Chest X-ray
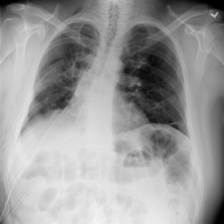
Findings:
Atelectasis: positive
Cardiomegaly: negative
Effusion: negative
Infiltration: negative
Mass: negative
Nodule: negative
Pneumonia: negative
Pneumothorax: negative
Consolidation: negative
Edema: negative
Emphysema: positive
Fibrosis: negative
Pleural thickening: negative
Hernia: negative